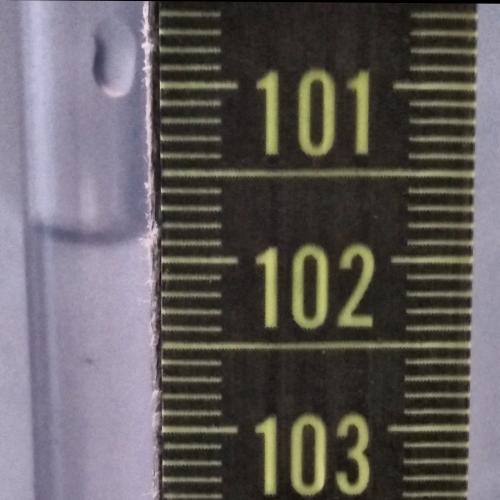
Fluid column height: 101.9 cm